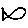
Label: fish